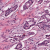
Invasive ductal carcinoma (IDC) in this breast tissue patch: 1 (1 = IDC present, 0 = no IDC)